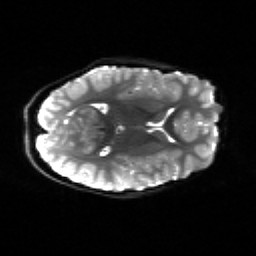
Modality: sbref
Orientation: axial
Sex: male
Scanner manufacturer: siemens
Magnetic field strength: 3 T
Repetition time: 5 s
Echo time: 0.071 s